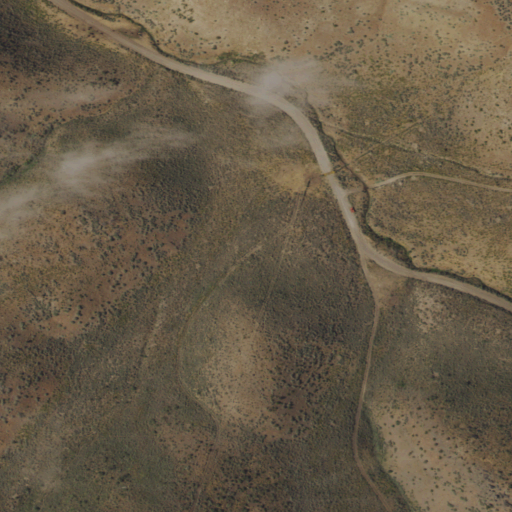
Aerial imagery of valley in Nevada named McColley Canyon containing shrub and grassland